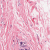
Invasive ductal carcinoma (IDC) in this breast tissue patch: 0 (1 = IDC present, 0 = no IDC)